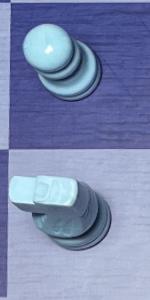
Label: Knight_White